Question: I am trying to experiment with some p2p networking. Upon doing some research, one of the biggest obstacle I learnt is , later on I discovered about Hole Punching but that it is not always guaranteed to work.
As far a I understand, I don't understand why it might fail, This is what I know so far:
---

Based on the diagram above, this is how I understand how a successful connection can be established.
1. Alice joins the network (1) by creating connection to a directory-server. When this happens, Alice's NAT creates a mapping from her public ip to her local ip.
2. The directory server receives the connection and store Alice's public ip:port in the directory
3. Bob does the same (2), Joins the network and publishes his ip:port in the directory
4. Alice wants to communicate with bob. So she looks up Bob's ip:port from the directory. (3)
5. Alice sends data on Bob's ip:port which she got from the server. (5)
6. Since Bob also has a mapping from is ip:port to his local ip:port, the NAT simply forwards any data received on Bob's public ip:port to his computer.
7. Same works for Alice I hope I was clear in my explanation of what I understand. My question is, what is so hard or unreliable about this? i must be clearly missing something. Can you explain me what it is?
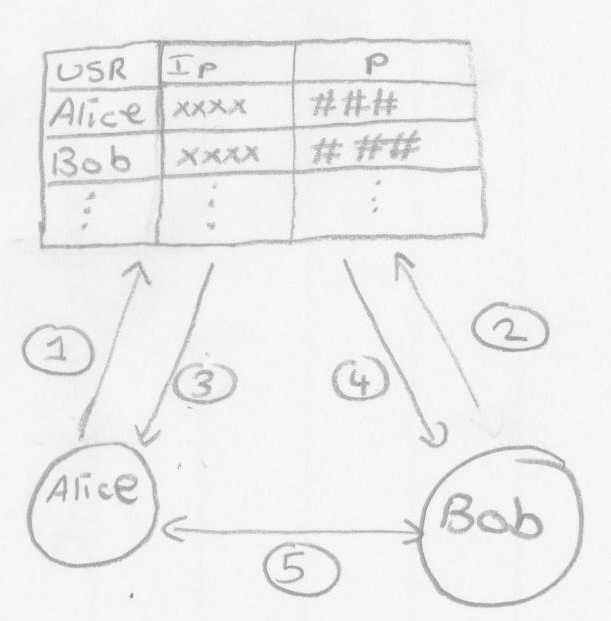
Answer: One problem is that the NAT mappings in Alice's NAT server time out, either after a fixed time, or after a period of inactivity.
A second potential problem is that the NAT server make the restriction that Alice's NAT mapping is only "good" for TCP connections established by Alice, or connections between Alice and the initial IP "she" connected to. (In other words, direct communication between Alice & Bob be blocked.)
And so on.
The problem is that the of a NAT server is highly dependent on how the managing organization's configuration / policy decisions. Many of these decisions could mean that your particular P2P usage pattern won't work reliably ... or at all.
---
> So then is my whole idea about hole punching wrong?
No. It just means that it won't always work.